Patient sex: F
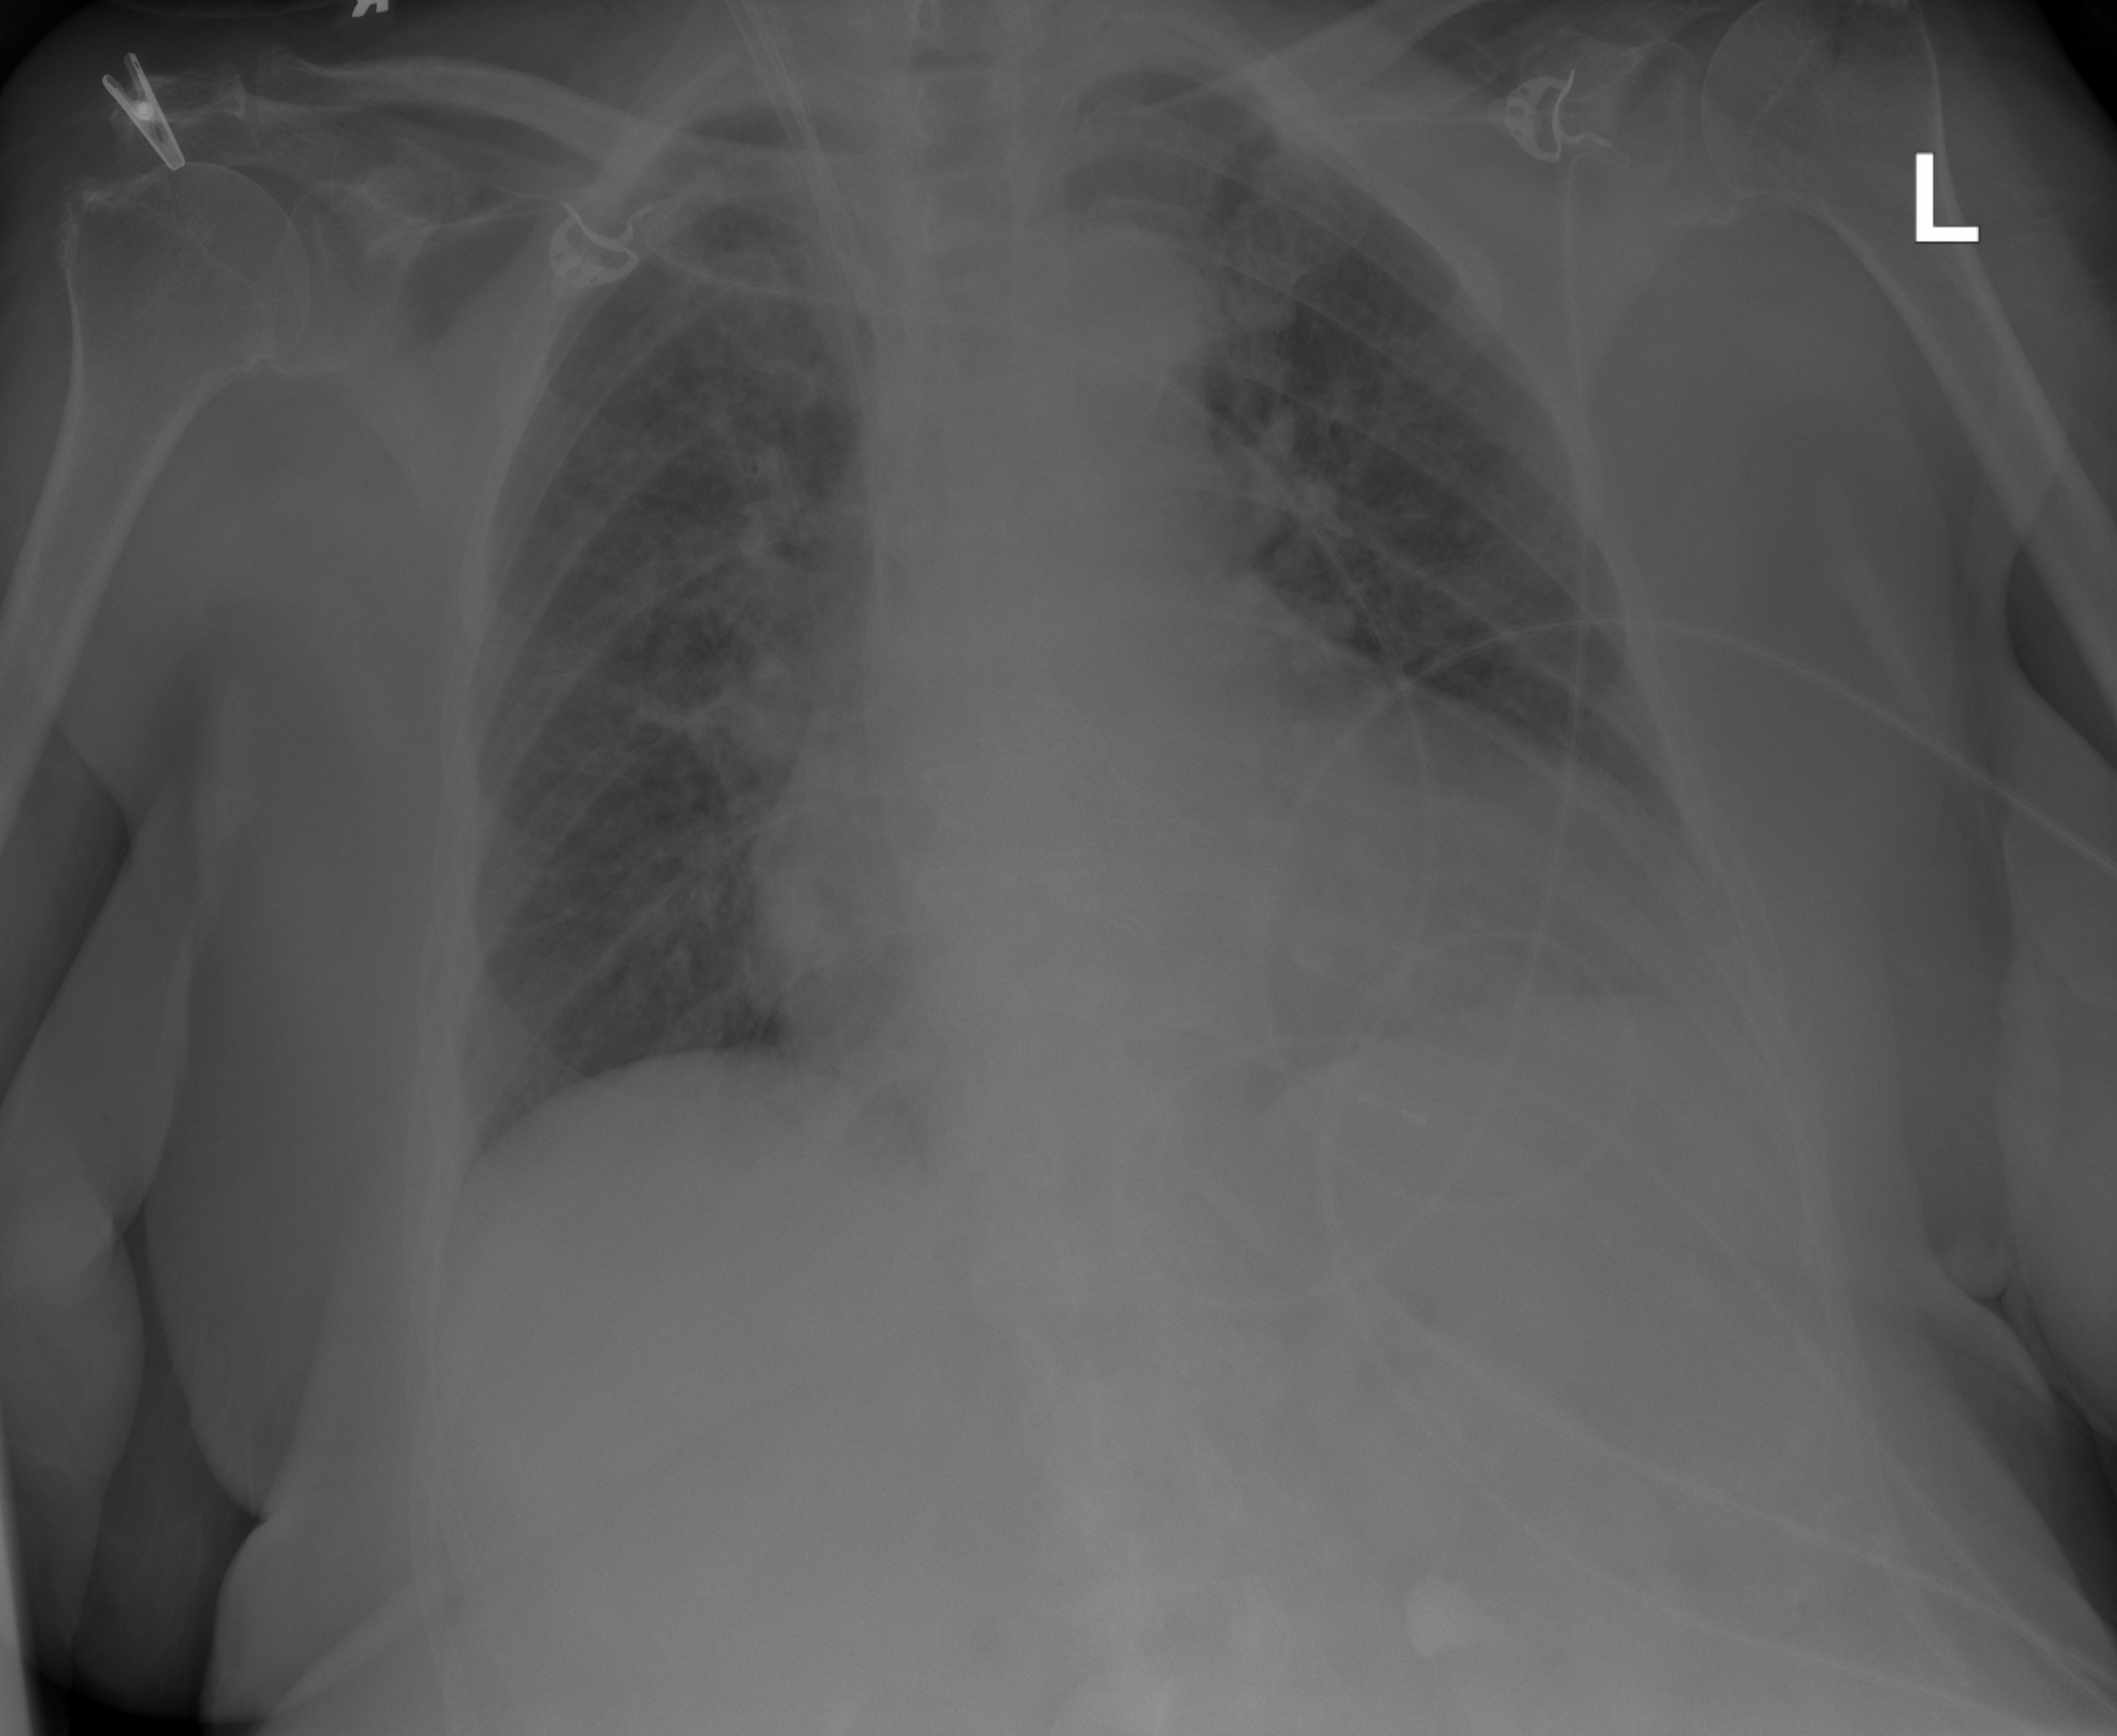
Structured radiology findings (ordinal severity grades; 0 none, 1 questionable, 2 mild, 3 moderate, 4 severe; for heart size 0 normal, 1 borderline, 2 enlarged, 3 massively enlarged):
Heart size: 2
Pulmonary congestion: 2
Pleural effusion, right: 0
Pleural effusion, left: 0
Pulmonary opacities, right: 0
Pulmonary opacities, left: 0
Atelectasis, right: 2
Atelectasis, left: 2